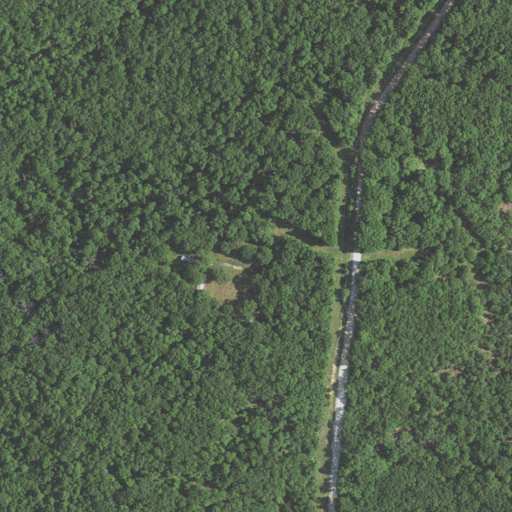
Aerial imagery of mountain in Missouri named Eby Hill containing deciduous forest and open development